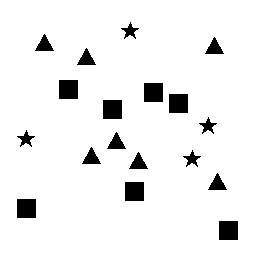
Squares: 7
Triangles: 7
Stars: 4
Total shapes: 18